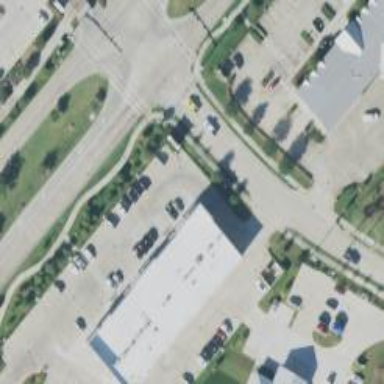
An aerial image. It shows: Commercial area.